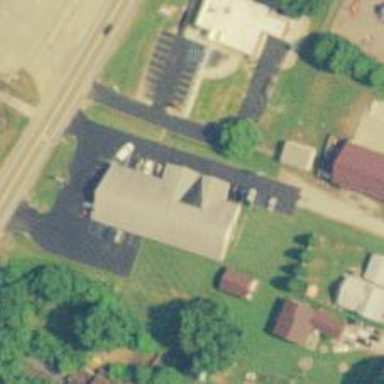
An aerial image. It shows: Pharmacy providing healthcare services.